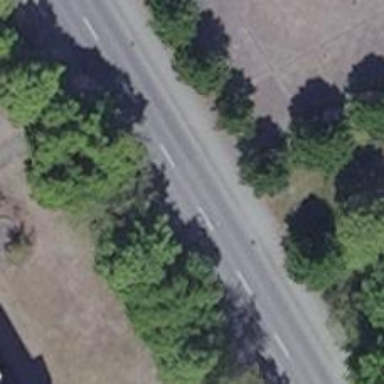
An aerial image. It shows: Primary highway with separate sidewalks on both sides.